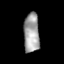
Tissue: lung
Cell type: Myeloid cells
Senescence score: 0.2229
Nuclear area (px): 605
Mean DAPI intensity: 161.058